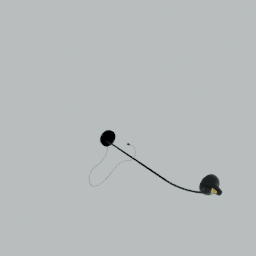
Label: lighting